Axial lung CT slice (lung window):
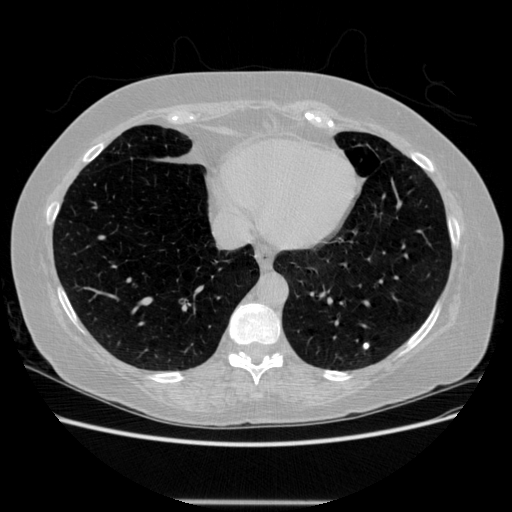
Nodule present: yes
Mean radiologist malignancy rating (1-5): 1.75